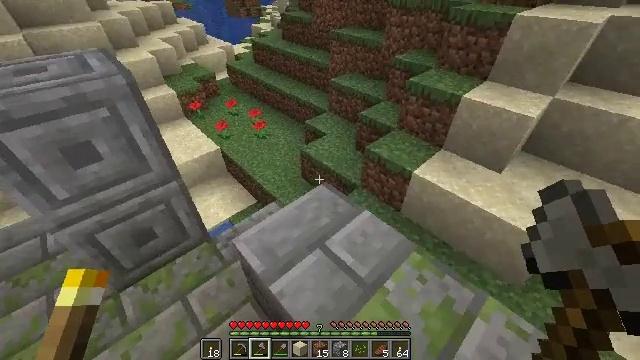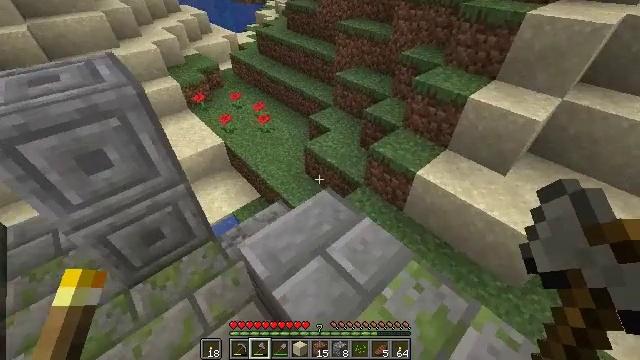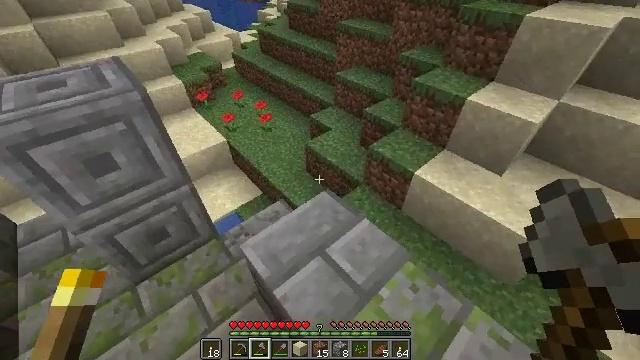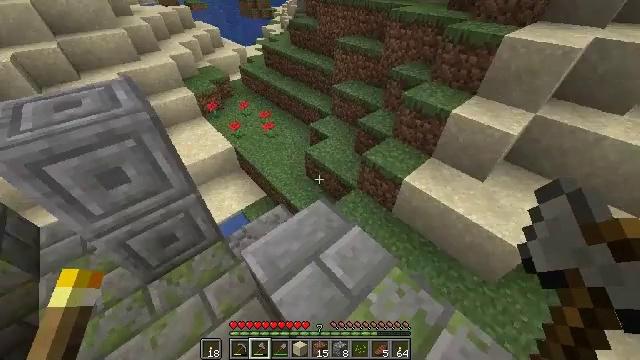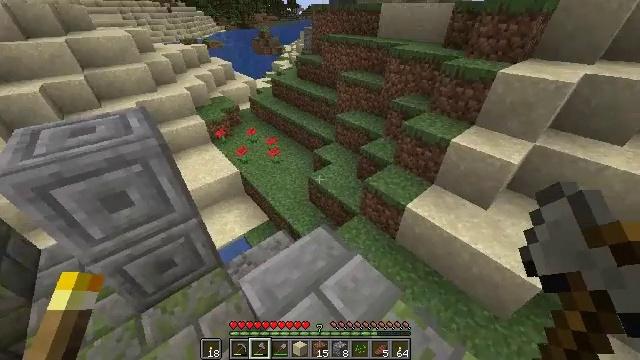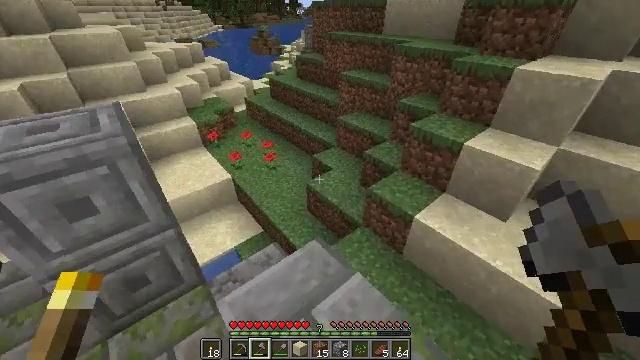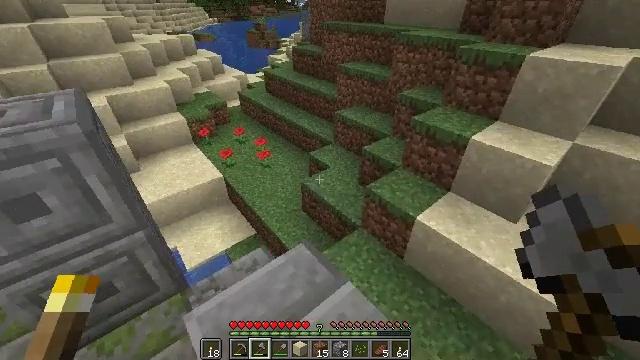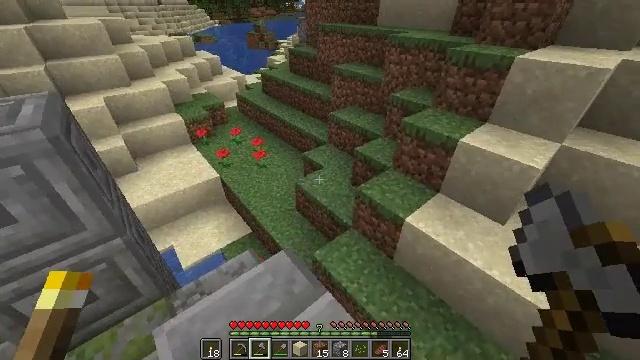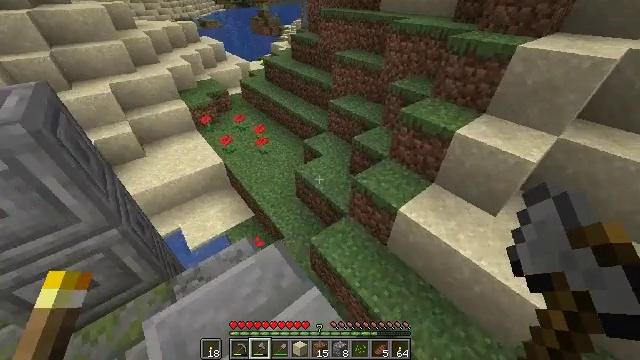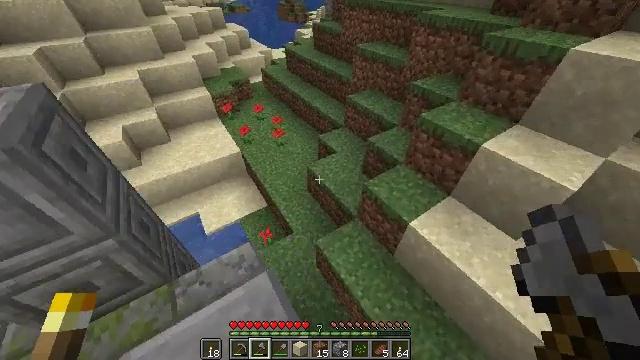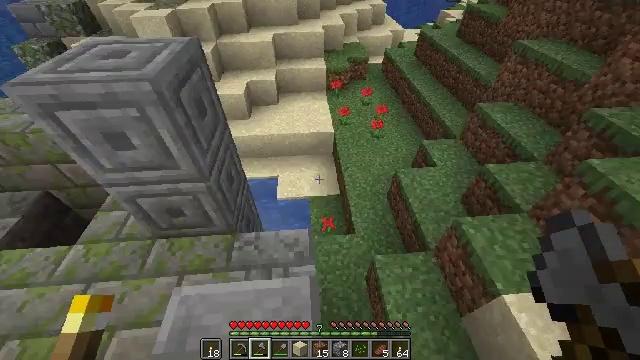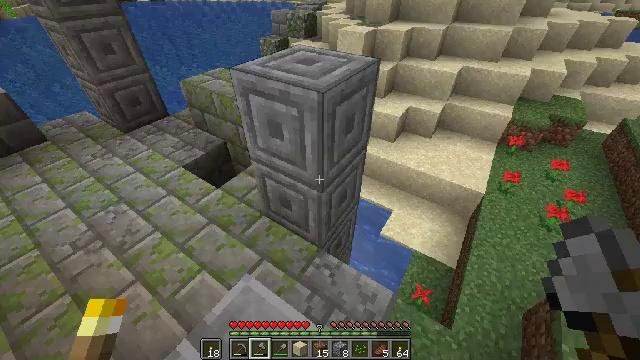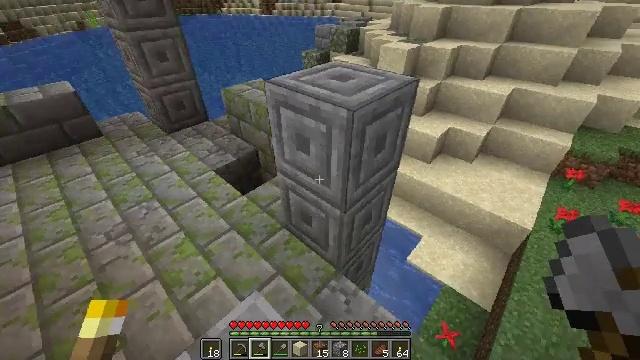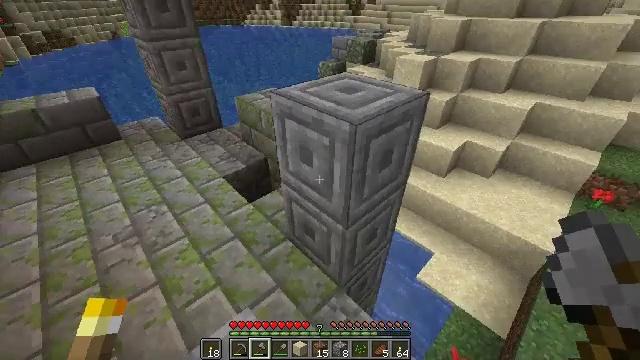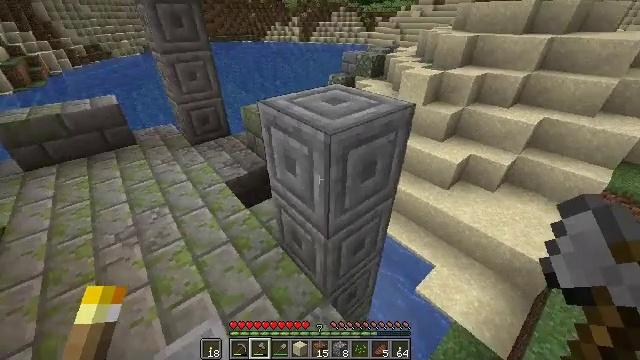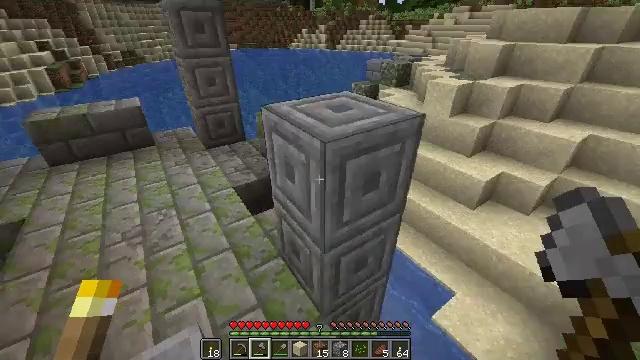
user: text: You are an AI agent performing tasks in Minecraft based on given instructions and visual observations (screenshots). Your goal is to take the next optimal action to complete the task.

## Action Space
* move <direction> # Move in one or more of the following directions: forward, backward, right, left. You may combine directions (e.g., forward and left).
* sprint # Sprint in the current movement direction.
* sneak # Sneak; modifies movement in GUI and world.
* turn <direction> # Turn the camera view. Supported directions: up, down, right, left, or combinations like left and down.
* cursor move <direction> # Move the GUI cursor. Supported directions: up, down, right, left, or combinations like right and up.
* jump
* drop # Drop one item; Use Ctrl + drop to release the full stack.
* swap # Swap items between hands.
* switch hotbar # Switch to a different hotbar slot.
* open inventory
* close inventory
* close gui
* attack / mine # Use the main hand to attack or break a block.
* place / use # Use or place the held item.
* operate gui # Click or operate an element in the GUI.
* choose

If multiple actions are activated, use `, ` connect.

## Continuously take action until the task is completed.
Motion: motion action
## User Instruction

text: Dig through mossy stone bricks.
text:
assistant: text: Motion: move forward and move right, sprint, turn left and down
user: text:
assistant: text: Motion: move forward and move right, sprint
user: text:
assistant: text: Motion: move forward and move right
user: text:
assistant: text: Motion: move forward and move right, turn left and up
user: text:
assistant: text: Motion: move forward and move right, turn up
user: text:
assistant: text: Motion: move forward and move right
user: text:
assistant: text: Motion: move forward and move right
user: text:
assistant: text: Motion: move forward, turn down
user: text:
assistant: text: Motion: move forward, turn left and down
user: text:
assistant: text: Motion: move forward, turn left and down
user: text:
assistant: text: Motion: move forward, turn left and up
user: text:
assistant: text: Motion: move forward and move right, turn left and up
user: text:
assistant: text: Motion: move right, turn left and up
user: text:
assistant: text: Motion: move right, turn left and up
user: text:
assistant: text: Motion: move right, turn left and up
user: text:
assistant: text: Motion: move left, turn left and up
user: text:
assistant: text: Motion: move left, turn left and up
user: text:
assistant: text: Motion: move left, turn left and up
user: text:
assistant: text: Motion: move left
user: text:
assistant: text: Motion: no_op
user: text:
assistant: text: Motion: turn left
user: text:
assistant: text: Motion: turn left and up
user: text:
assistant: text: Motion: turn left and up
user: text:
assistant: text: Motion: turn left
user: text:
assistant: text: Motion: turn left
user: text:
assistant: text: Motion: move forward, turn down
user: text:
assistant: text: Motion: move forward, turn right and down
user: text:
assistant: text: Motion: move forward, turn down
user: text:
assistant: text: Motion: move forward, turn down
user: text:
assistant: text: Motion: move forward, turn down